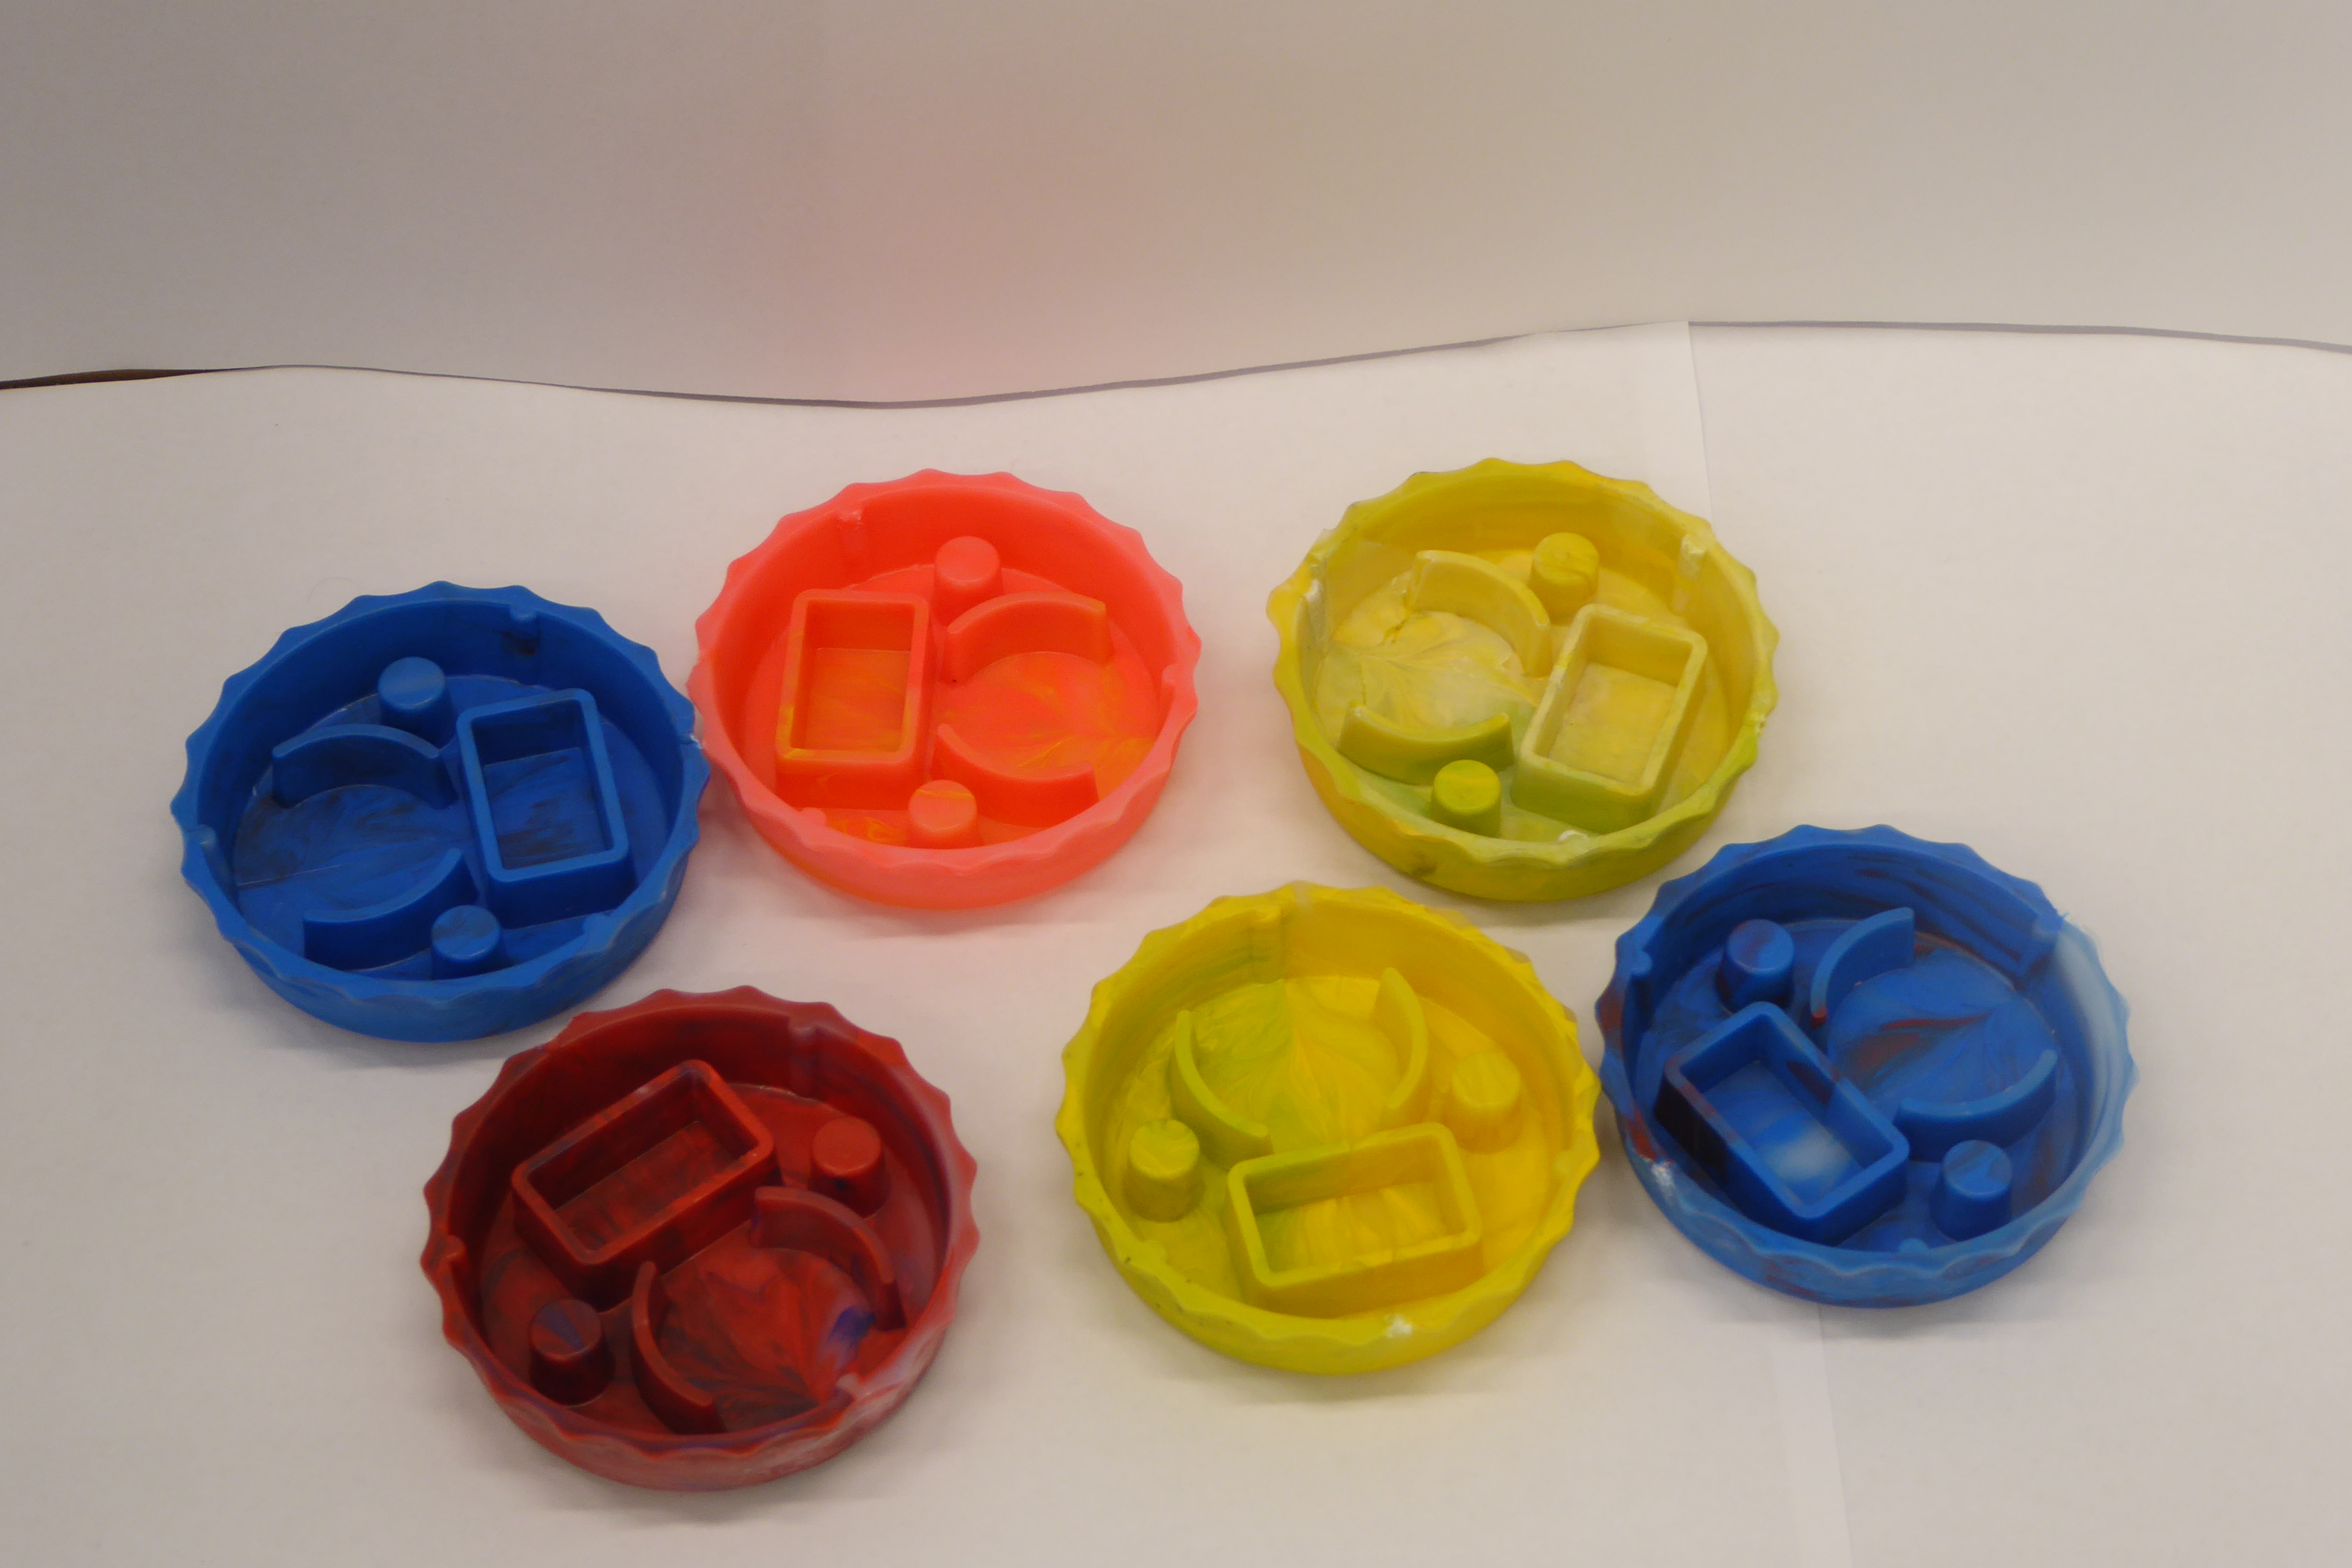
Label: Bottle Opener - Cover